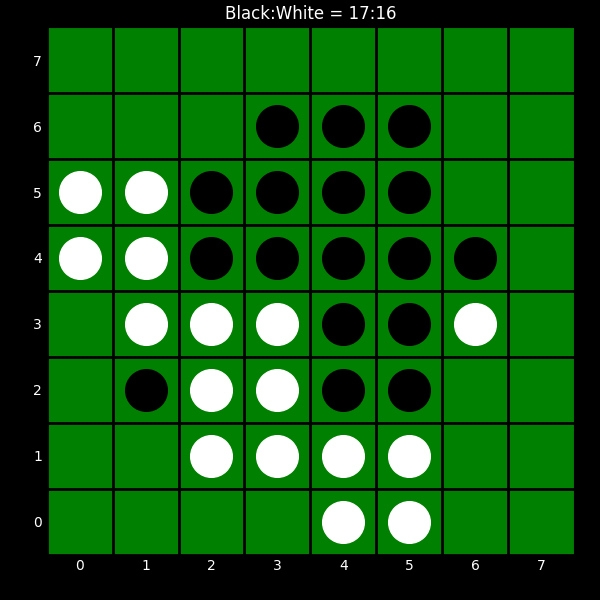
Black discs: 17
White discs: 16